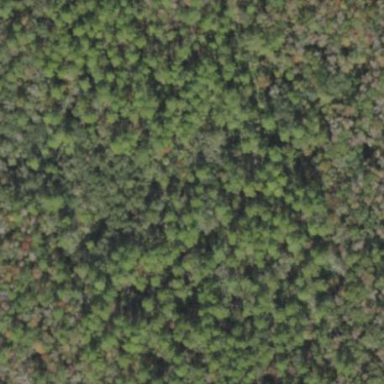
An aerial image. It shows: Beautiful woodland area.